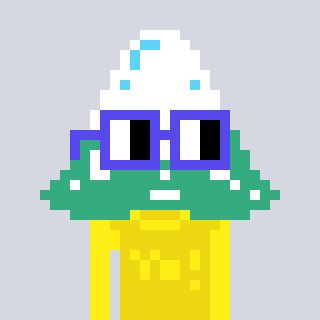
a pixel art character with square blue glasses, a snowy mountain-shaped head and a yellow-colored body on a cool background